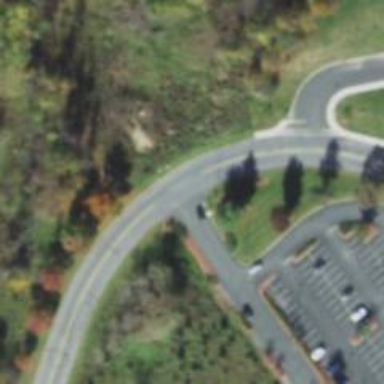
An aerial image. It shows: Solid stop line on the road.